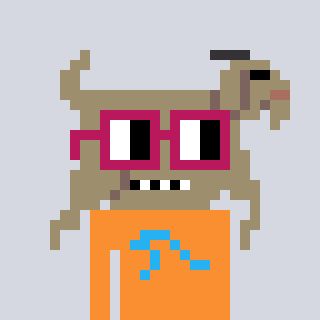
a pixel art character with square dark red glasses, a goat-shaped head and a orange-colored body on a cool background